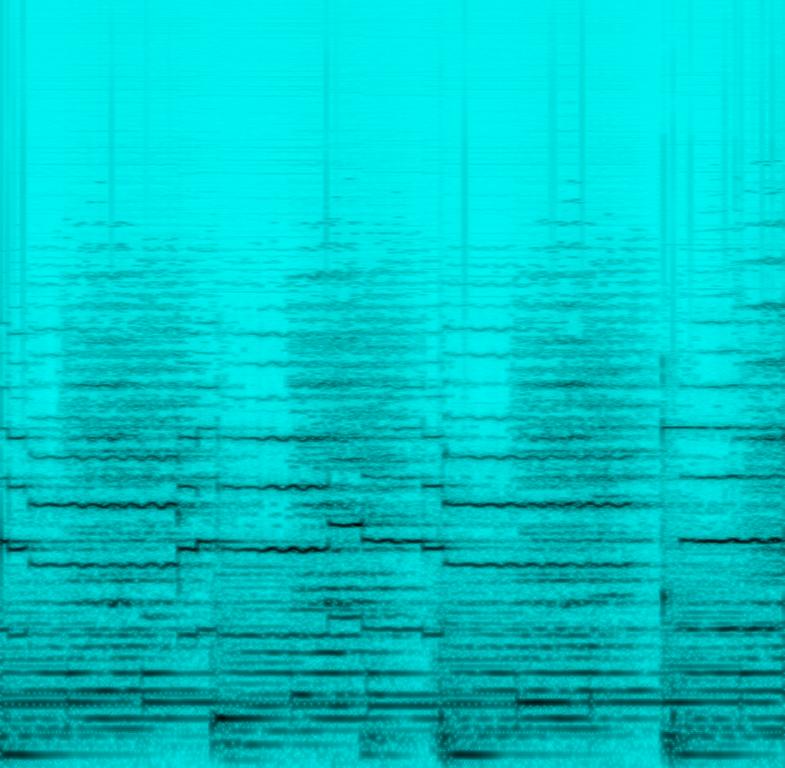
This song contains a timpani hit going along with single notes of an upright bass. A string section is playing a simple melody in a higher key while an oboe/flute is playing the lead melody. In the background you can hear a brass section playing along with the strings rising and falling in volume. This song may be playing in a sad and mystic movie scene.